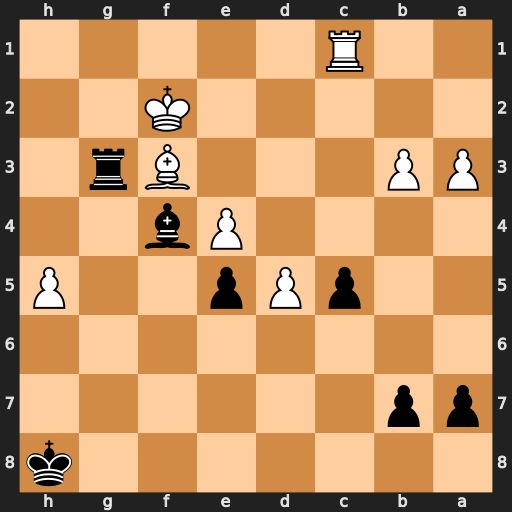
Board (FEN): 7k/pp6/8/2pPp2P/4Pb2/PP3Br1/5K2/2R5
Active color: b
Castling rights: -
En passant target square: -
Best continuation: Rxf3+ Kxf3 Bxc1